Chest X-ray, AP view. Patient: 45 years old, sex M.
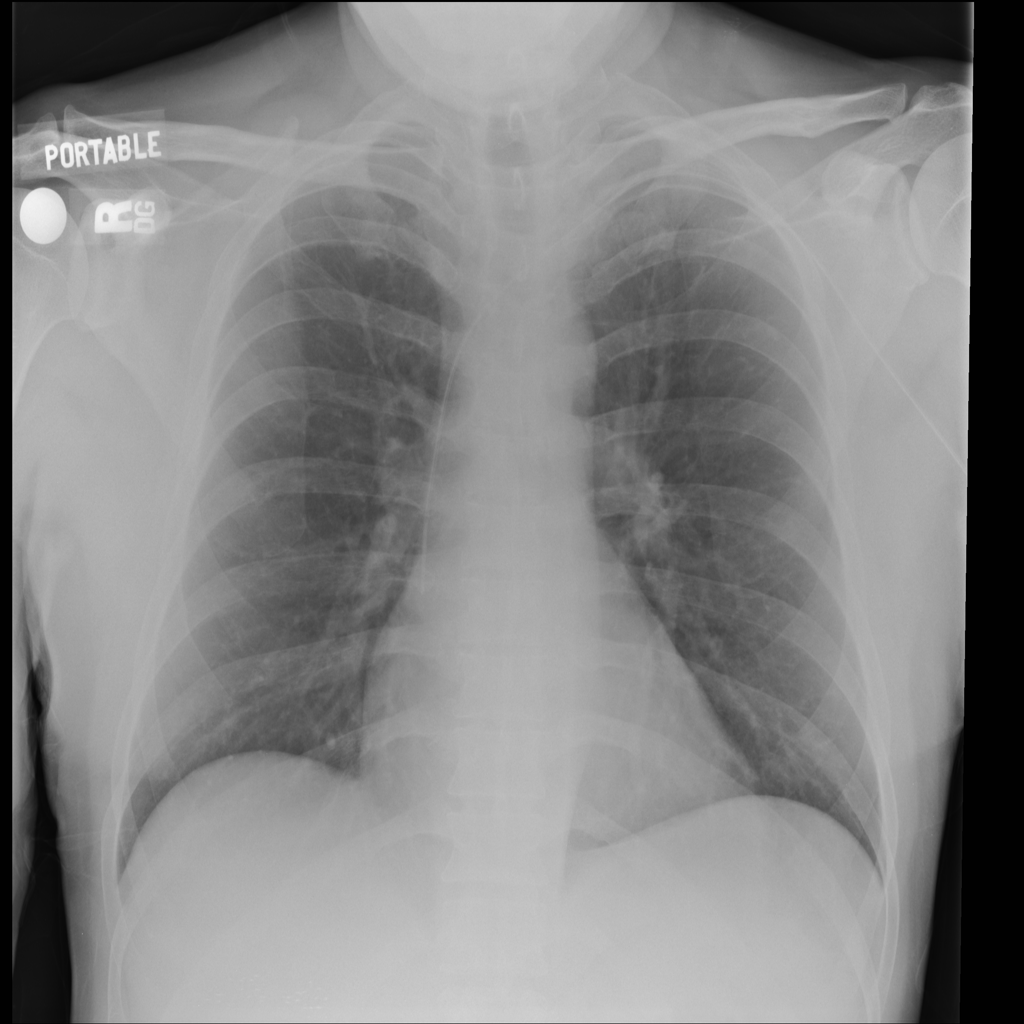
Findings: No Finding